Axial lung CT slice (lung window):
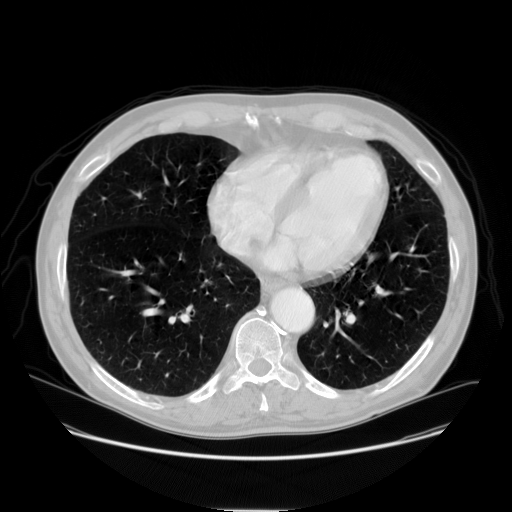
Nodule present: no